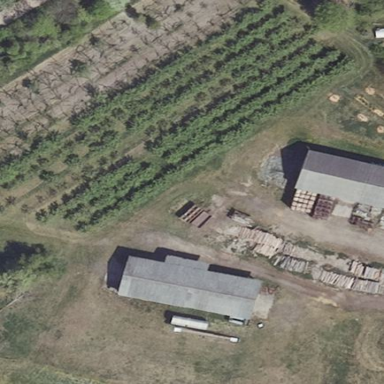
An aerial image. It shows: Orchard.